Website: lowes
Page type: order-tracking
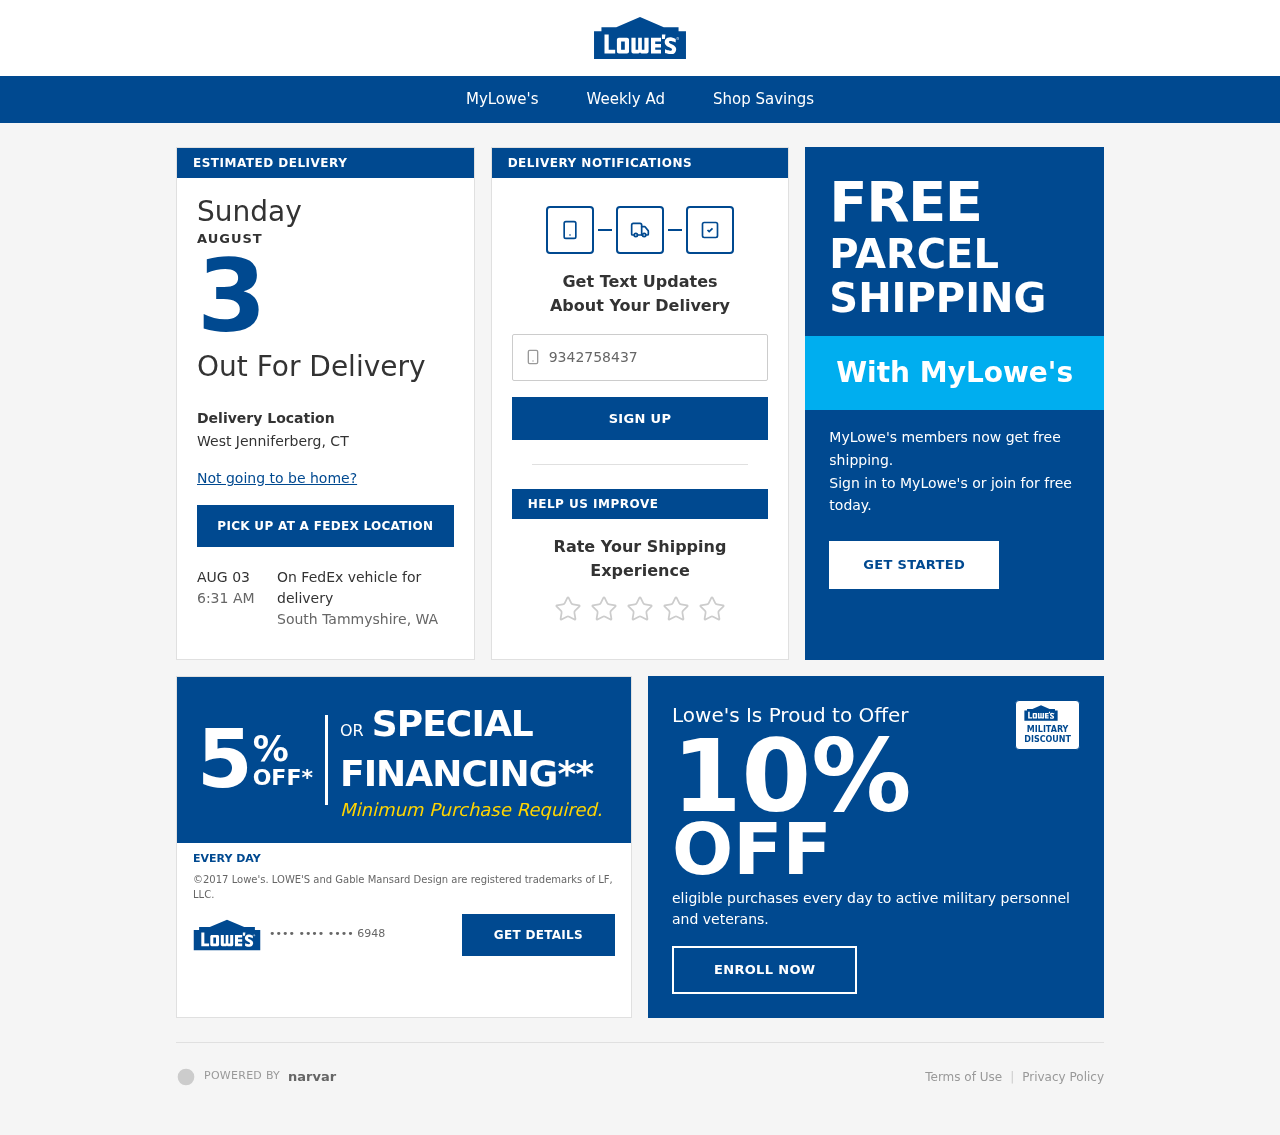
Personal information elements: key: PII_CARD_LAST4
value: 6948
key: PII_PHONE
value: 9342758437
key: PII_CITY_STATE
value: West Jenniferberg, CT
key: PII_CITY_STATE2
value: South Tammyshire, WA
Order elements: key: ORDER_DELIVERY_DATE
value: AUG 03
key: ORDER_DELIVERY_DATE
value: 6:31 AM
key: ORDER_DELIVERY_DATE
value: AUGUST
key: ORDER_DELIVERY_DATE
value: Sunday
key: ORDER_DELIVERY_DATE
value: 3